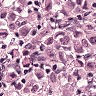
Metastatic tissue present: yes